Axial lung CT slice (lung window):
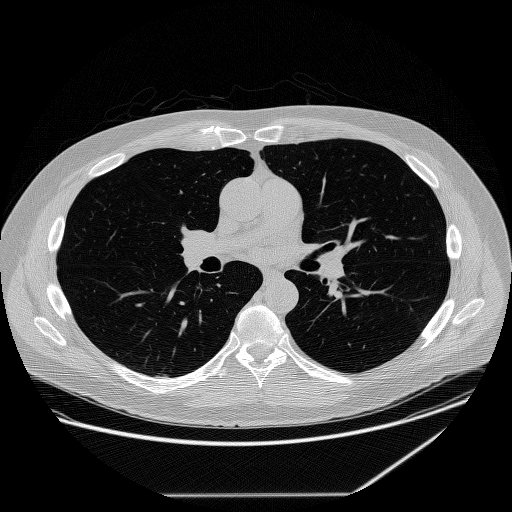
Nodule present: no